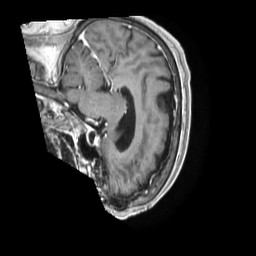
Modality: T1w
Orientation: sagittal
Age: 75
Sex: female
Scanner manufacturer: philips
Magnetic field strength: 1.5 T
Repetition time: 0.007089 s
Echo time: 0.003208 s